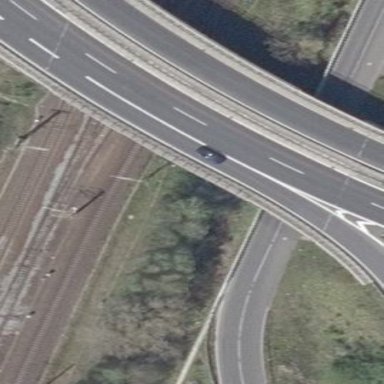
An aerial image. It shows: Bridge with beam structure.